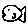
Label: fish